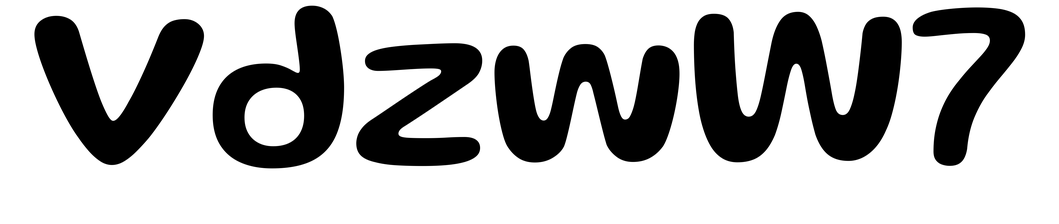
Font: Gluten_Medium